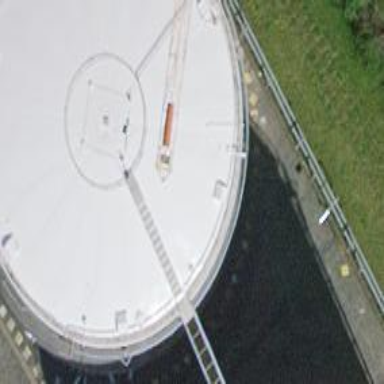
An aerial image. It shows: Building with storage tank.